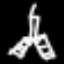
Label: The Eiffel Tower